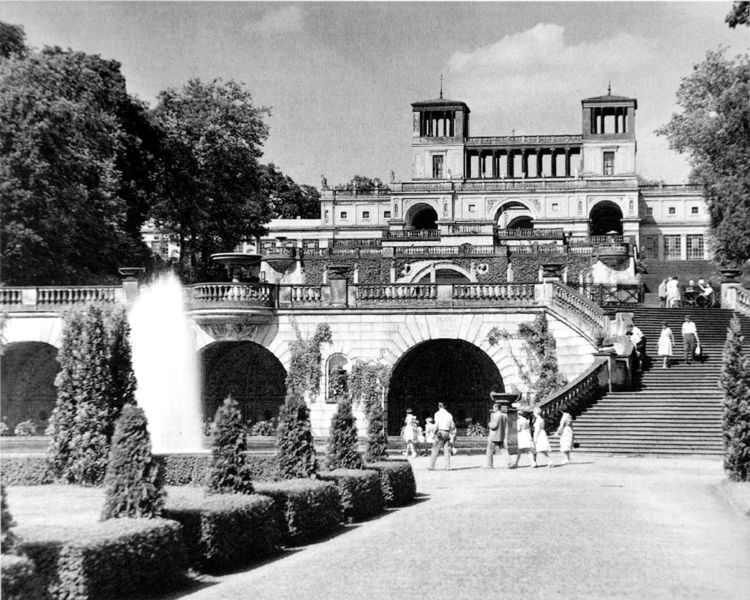
Titel: Orangerie in Potsdam-Sanssouci
Künstler: Ludwig Persius
Standort: Potsdam-Sanssouci
Institution: Orangerie
Schlagwörter: baum, dunkel, himmel, schatten, wasser, weiß, wolken, bäume, fluss, frauen, landschaft, menschen, stadt, fenster, grau, hell, licht, männer, schwarz, säule, säulen, terasse, anlage, dach, gebäude, haus, park, rasen, schloss, weg, leute, architektur, barock, ferne, büsche, pflanzen, höhle, anhöhe, brunnen, turm, garten, springbrunnen, statue, sommer, bogen, italien, giebel, hecke, spazieren, besucher, empore, rundbogen, treppe, treppen, könig, aufgang, geländer, stufe, stufen, kühle, tor, galerie, foto, fotografie, grossstadt, photographie, bögen, erker, nische, kolonnade, türme, münchen, palast, palazzo, torbogen, balustrade, mauerwerk, geschnitten, schwarz weiss, höhlen, gestutzt, arkaden, rom, photo, portal, tore, villa, schreibmaschine, skulpturen, statuen, mezzanin, rundbögen, sonnenschein, grotte, freitreppe, ballustrade, fontaine, fontäne, spaziergänger, abstufung, wien, buchs, orangerie, terrassen, brunne, himmels, ebenen, profanbau, architekt, attika, barockgarten, keilsteine, kolonnaden, gartenanlage, tempeö, balluster, trppe, schwrz, grotten, schlosspark, schönbrunn, treppenanlage, baluster, barockanlage, belvedere, buchsbaum, buchsbäume, bux, emanuele, gartenarchitektur, hecken, kassel, potsdam, sansouci, tourismus, touristen, vittorio, stiegen, terassen, parl, baume, 1950, kalifornien, apark, föntäne, brücke himmel, geb#ude, forot, sancessie, sauncessi, büschhe, fonatine, schwarz.weiss, fonaine